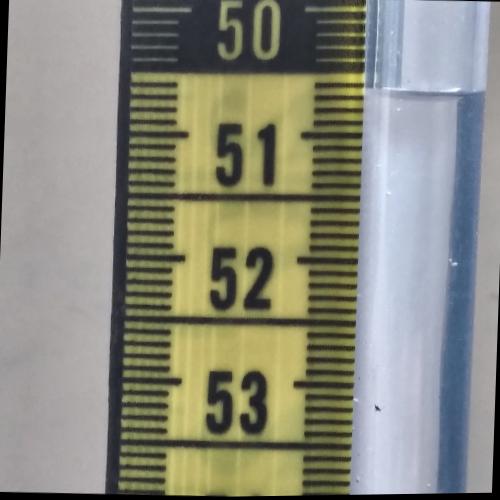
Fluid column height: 50.6 cm